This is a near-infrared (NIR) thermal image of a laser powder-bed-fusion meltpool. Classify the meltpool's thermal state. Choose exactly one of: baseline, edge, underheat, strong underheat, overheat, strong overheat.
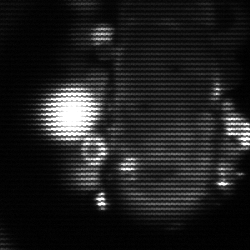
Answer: strong underheat